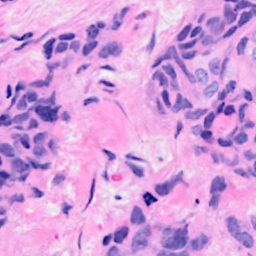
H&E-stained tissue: Breast